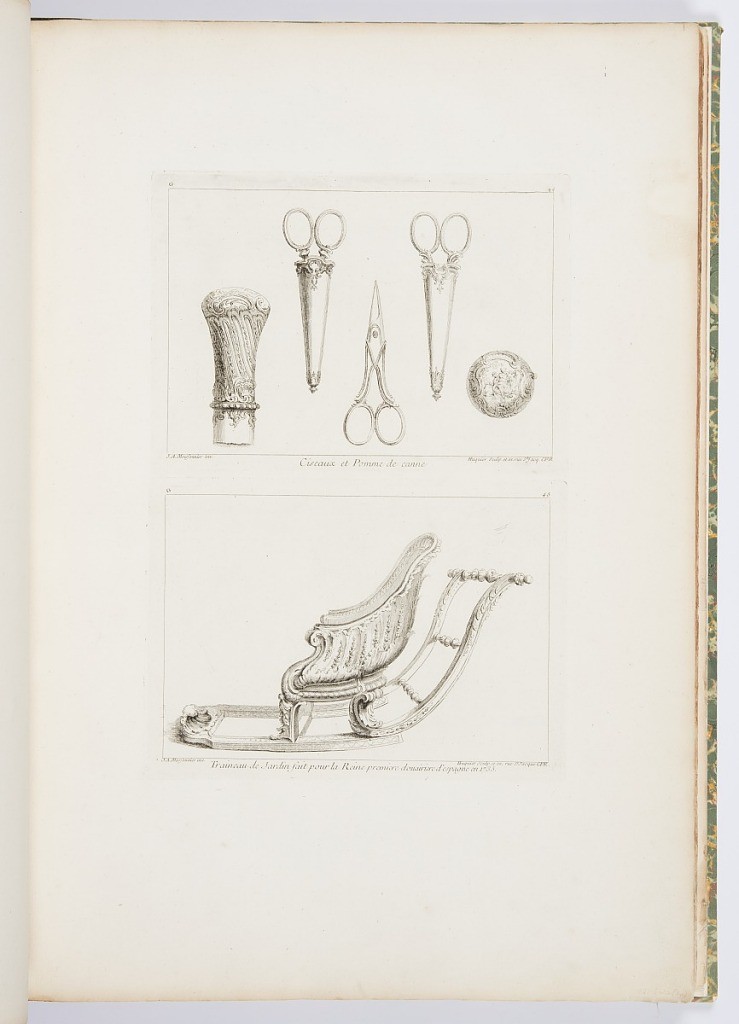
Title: Traineau de Jardin fait pour la Reine premiere douairiere d'espagne en 1735, 4th Plate [Garden Sled for Marie-Anne de Neu bourg Queen of Spain], pl. 49 in Oeuvre de Juste-Aurele Meissonnier
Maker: Juste-Aurèle Meissonnier, French, b. Italy, 1695–1750
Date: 1748
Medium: Etching on off- white laid paper
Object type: Print
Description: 1921-6-212-16-a: Consisting of five designs; three pairs of scissor...;     1921-6-212-16-b: Side view of a garden sleigh, high-backed seat dec...